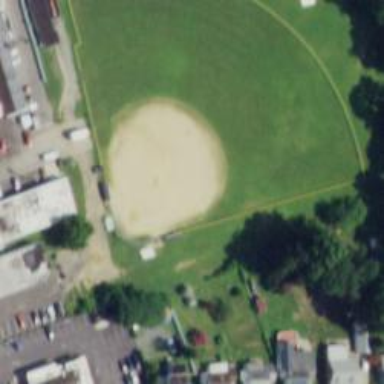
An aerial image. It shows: Baseball pitch for leisure and sports activities.